Field crop: maize
Growth stage: 1
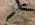
Species: atriplex